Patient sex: F
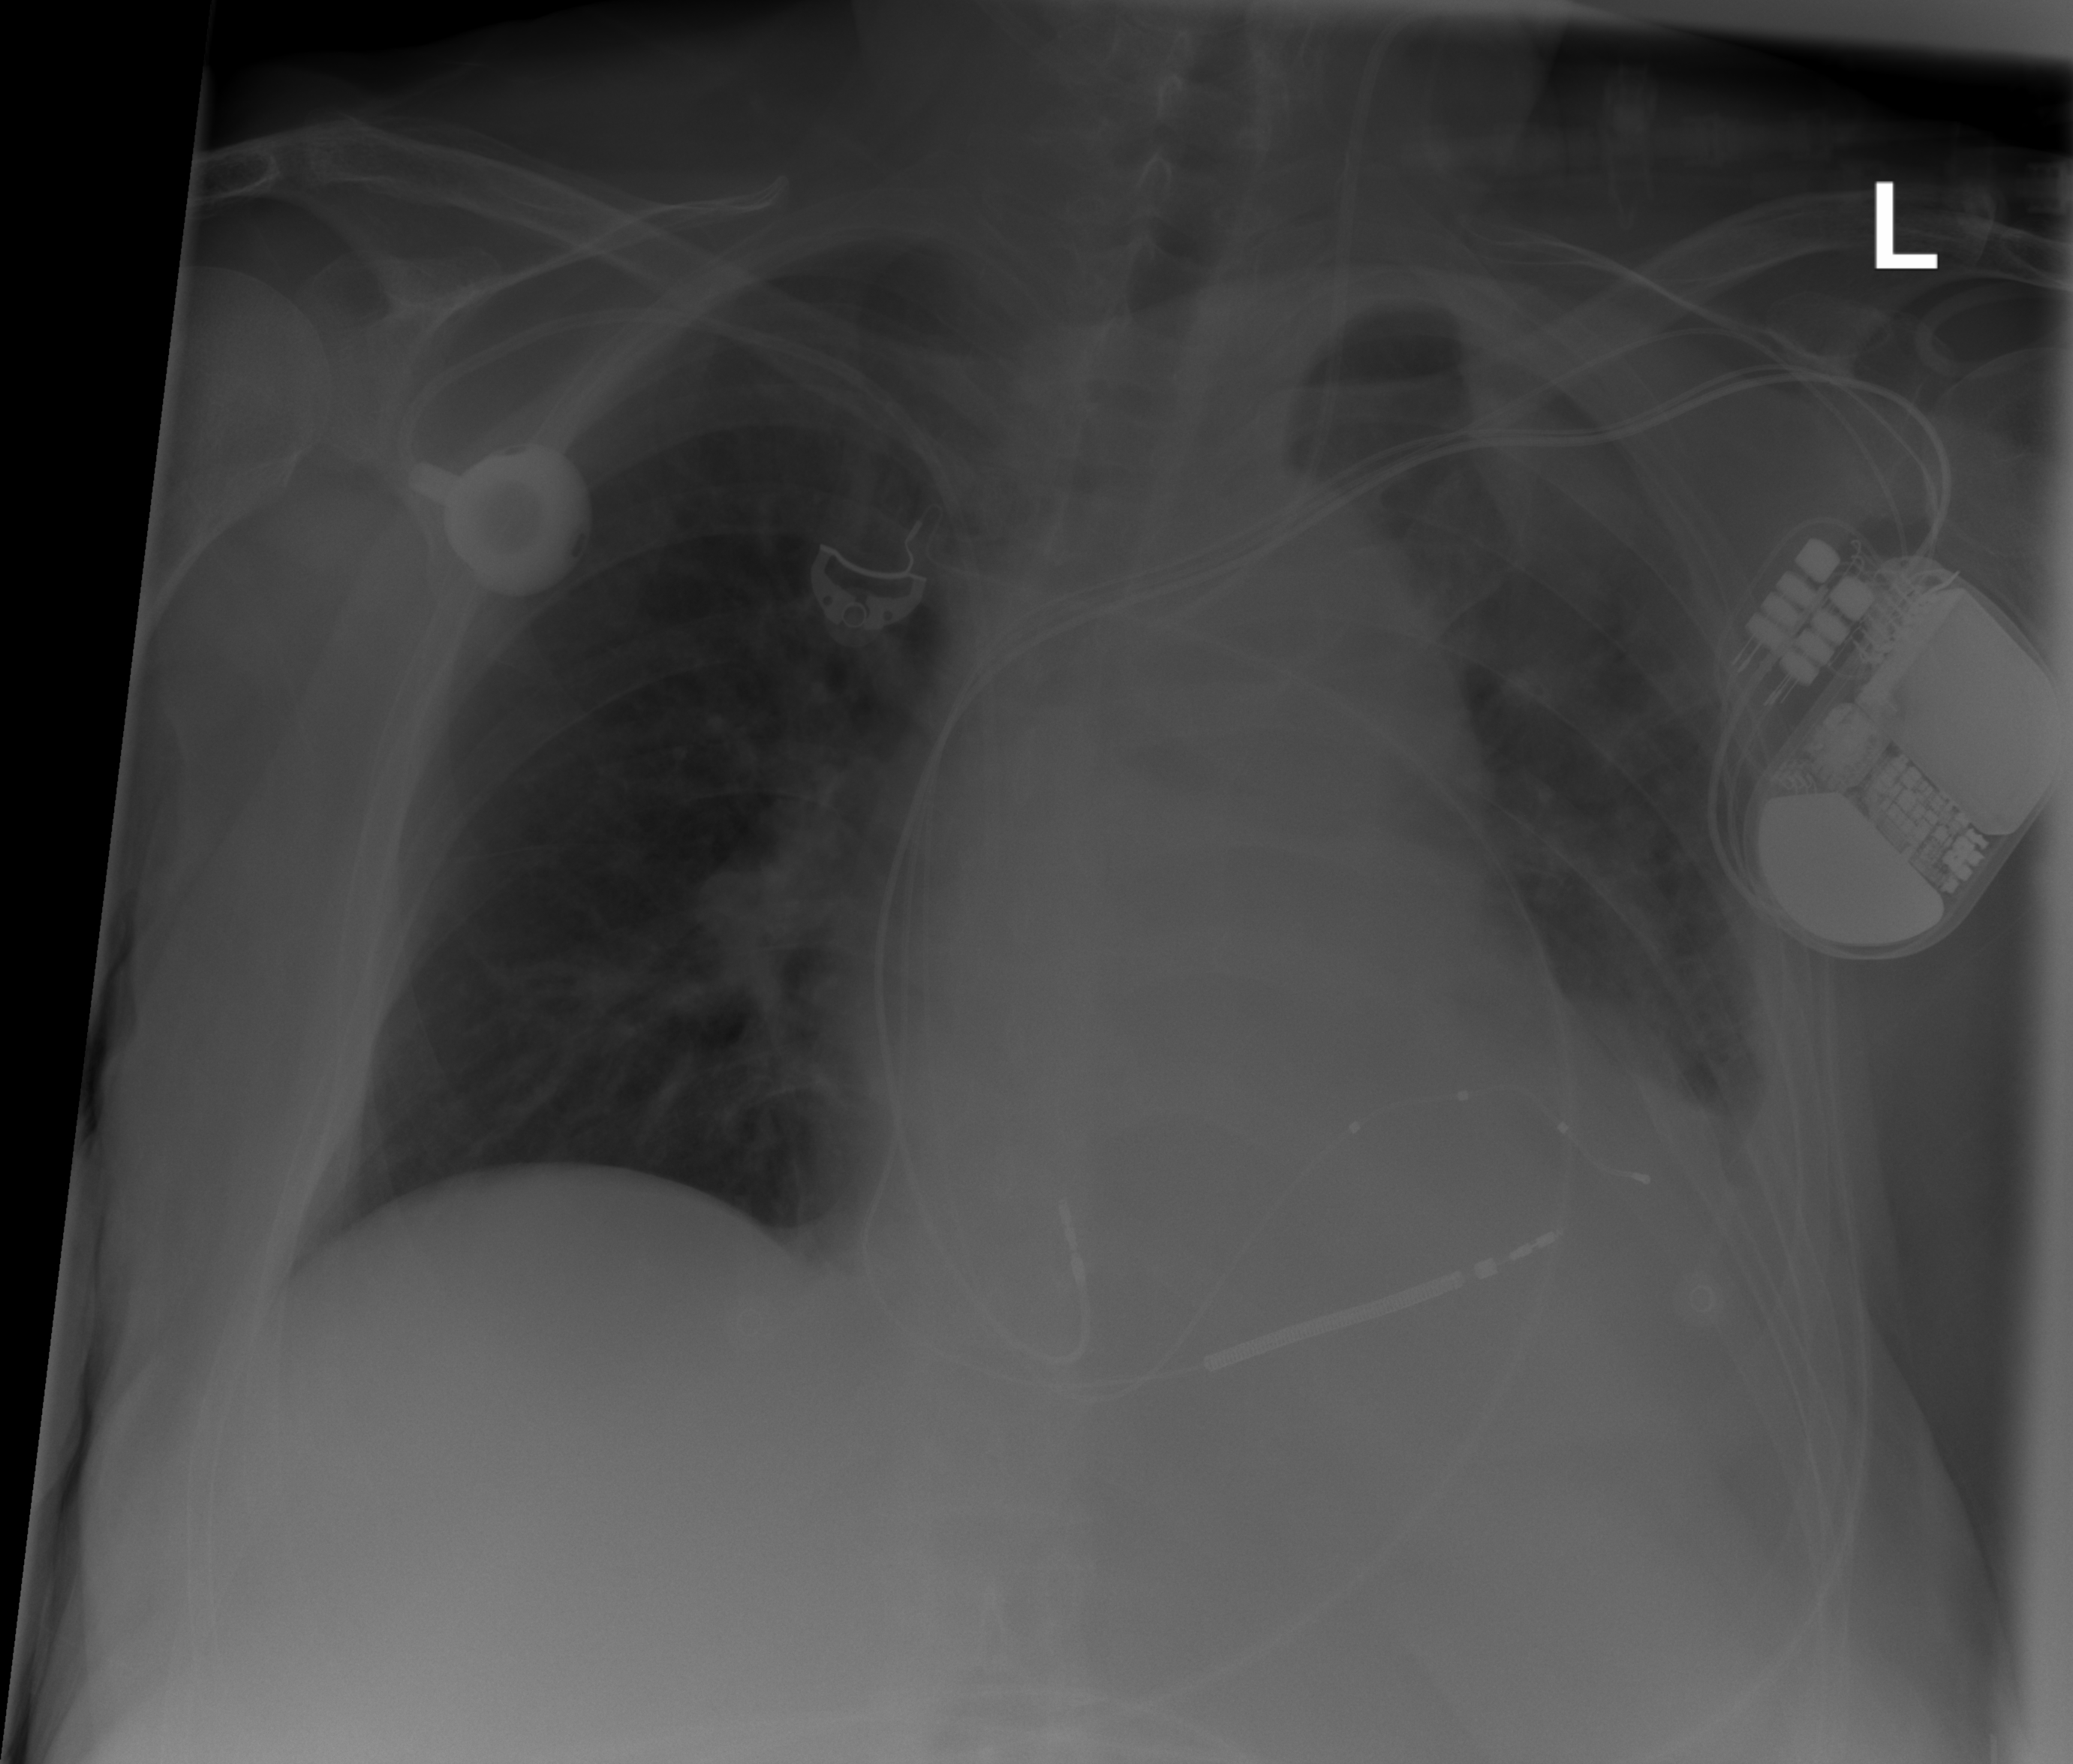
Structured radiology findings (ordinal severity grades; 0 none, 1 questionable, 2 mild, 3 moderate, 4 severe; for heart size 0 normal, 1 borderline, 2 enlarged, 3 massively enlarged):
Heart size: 2
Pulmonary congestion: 0
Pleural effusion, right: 0
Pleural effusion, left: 2
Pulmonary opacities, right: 0
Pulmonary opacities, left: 0
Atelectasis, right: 0
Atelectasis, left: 2